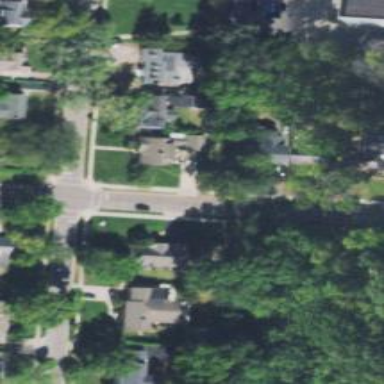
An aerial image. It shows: Residential driveway used as service road.